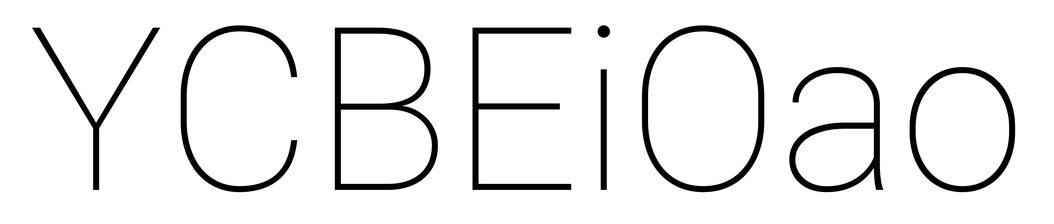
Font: Roboto_Thin